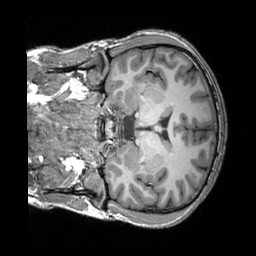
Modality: T1w
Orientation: coronal
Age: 22
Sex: male
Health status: healthy
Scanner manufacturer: siemens
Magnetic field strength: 3 T
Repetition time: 2.3 s
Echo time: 0.00303 s